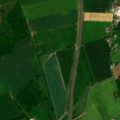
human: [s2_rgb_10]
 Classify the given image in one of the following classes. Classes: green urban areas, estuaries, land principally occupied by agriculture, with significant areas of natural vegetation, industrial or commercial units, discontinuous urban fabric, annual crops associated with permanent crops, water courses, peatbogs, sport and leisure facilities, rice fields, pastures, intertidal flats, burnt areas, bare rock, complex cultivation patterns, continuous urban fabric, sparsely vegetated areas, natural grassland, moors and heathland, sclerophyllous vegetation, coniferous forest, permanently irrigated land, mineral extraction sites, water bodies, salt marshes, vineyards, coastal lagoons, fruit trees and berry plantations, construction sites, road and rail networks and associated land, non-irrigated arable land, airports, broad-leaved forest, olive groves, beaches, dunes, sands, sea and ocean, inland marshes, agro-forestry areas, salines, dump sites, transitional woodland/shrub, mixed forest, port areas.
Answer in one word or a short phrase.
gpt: non-irrigated arable land, pastures